Aerial crown-view tile of a tropical tree (Barro Colorado Island, Panama), acquired 20250217:
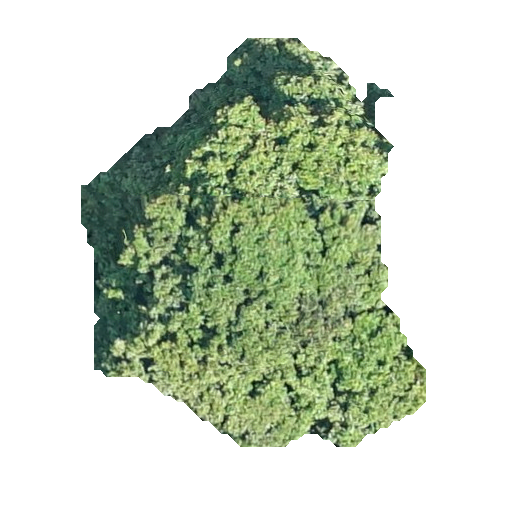
Species: Prioria copaifera
GBIF accepted scientific name: Prioria copaifera
Crown area: 144.492 m²